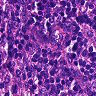
Metastatic tissue present: no